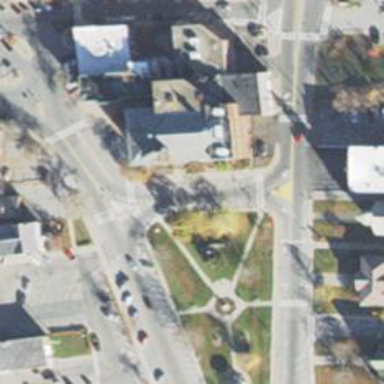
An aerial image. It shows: Building located in park within historic district.